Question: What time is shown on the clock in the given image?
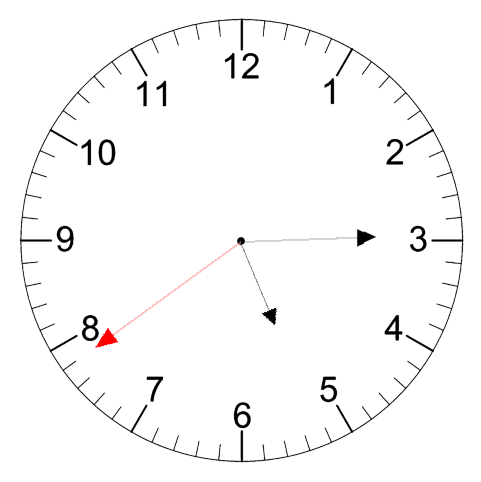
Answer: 05:14:39